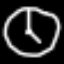
Label: clock